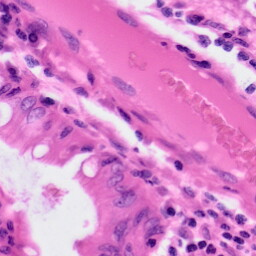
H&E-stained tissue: Colon